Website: home-depot
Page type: customer-info-address
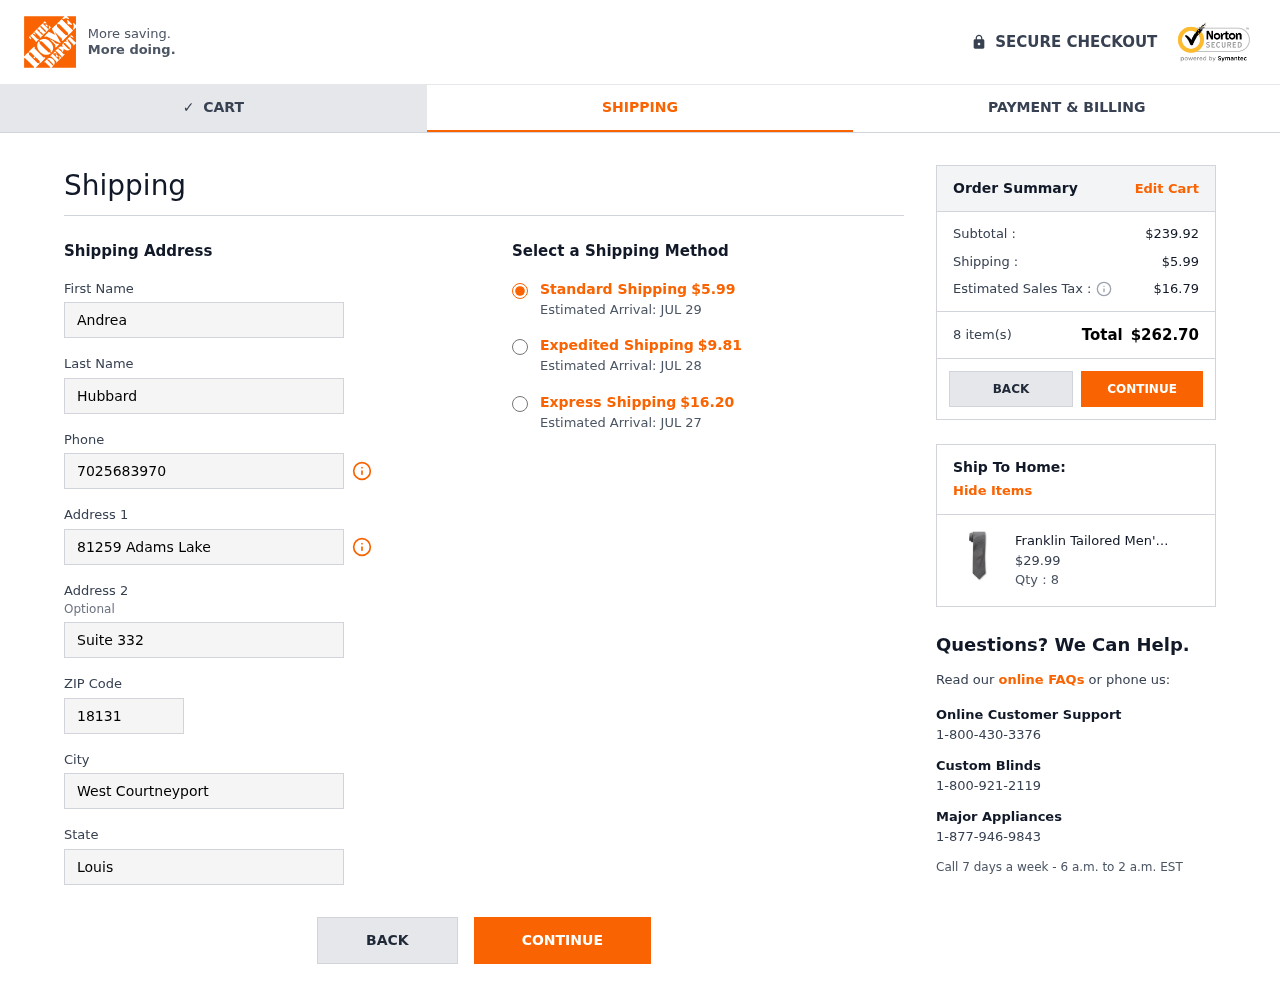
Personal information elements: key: PII_CITY
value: West Courtneyport
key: PII_FIRSTNAME
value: Andrea
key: PII_LASTNAME
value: Hubbard
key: PII_PHONE
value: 7025683970
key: PII_POSTCODE
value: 18131
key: PII_STATE
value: Louisiana
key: PII_STREET
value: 81259 Adams Lake
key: PII_STREET2
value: Suite 332
Product elements: key: PRODUCT1_NAME
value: Franklin Tailored Men's Small Circle Tie, Black
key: PRODUCT1_PRICE
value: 29.99
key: PRODUCT1_QUANTITY
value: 8
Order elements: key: ORDER_SHIPPING_COST
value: $5.99
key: ORDER_DELIVERY_DATE
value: Estimated Arrival: JUL 29
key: ORDER_SHIPPING_COST_EXPEDITED
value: $9.81
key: ORDER_DELIVERY_DATE_EXPEDITED
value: Estimated Arrival: JUL 28
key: ORDER_SHIPPING_COST_EXPRESS
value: $16.20
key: ORDER_DELIVERY_DATE_EXPRESS
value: Estimated Arrival: JUL 27
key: ORDER_SUBTOTAL
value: $239.92
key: ORDER_TAX
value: $16.79
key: ORDER_NUM_ITEMS
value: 8 item(s)
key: ORDER_TOTAL
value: $262.70